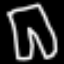
Label: pants